Interaction volume radius: 5 \u00c5
Interaction volume height: 45 \u00c5
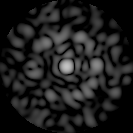
Disorder parameter: 0.829